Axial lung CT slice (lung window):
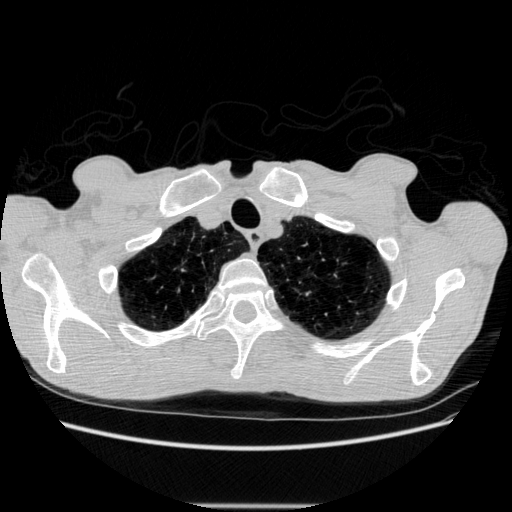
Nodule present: no